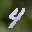
Label: 4